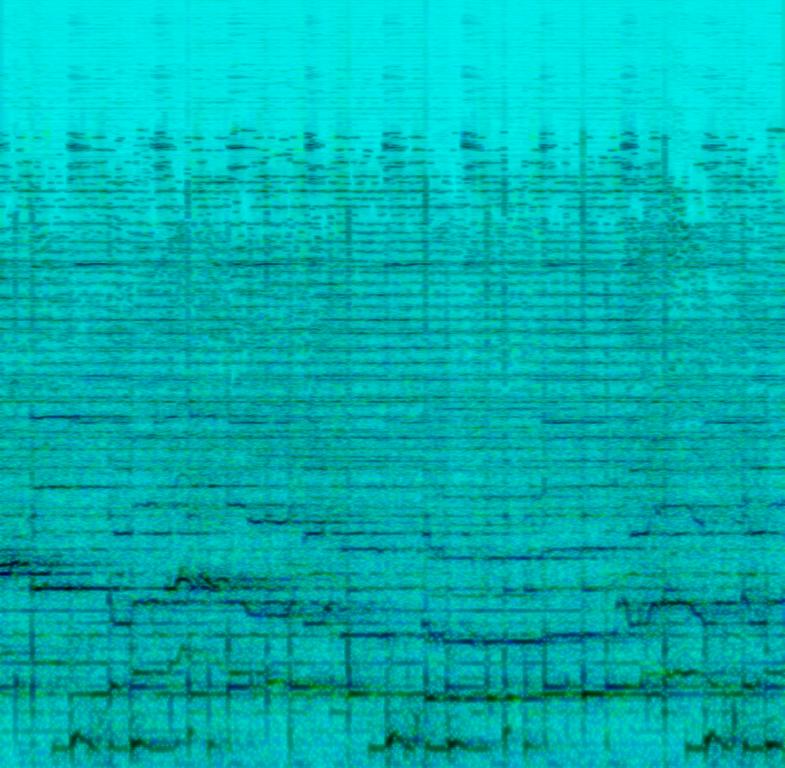
This is a Nepali music piece. There is a string instrument and a local flute playing the melody. The rhythmic background is provided by percussion. It has a vibrant, dreamy feeling to it. This piece could be used in a dream sequence of a movie or TV show taking place in South Asian countries.